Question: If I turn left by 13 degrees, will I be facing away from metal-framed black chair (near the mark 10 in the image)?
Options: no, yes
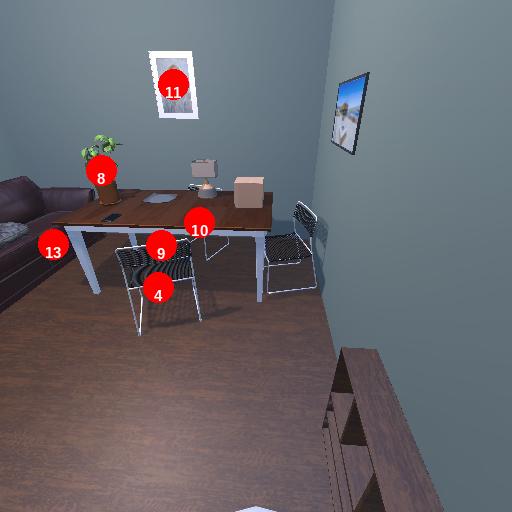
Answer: no